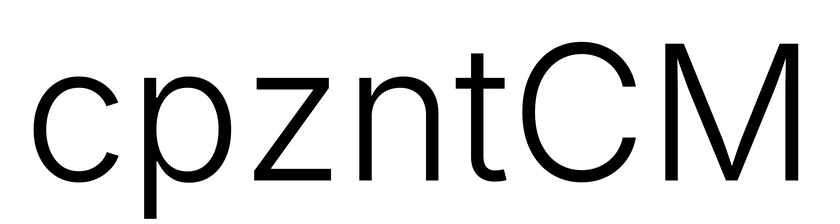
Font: Inter_Light